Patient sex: M
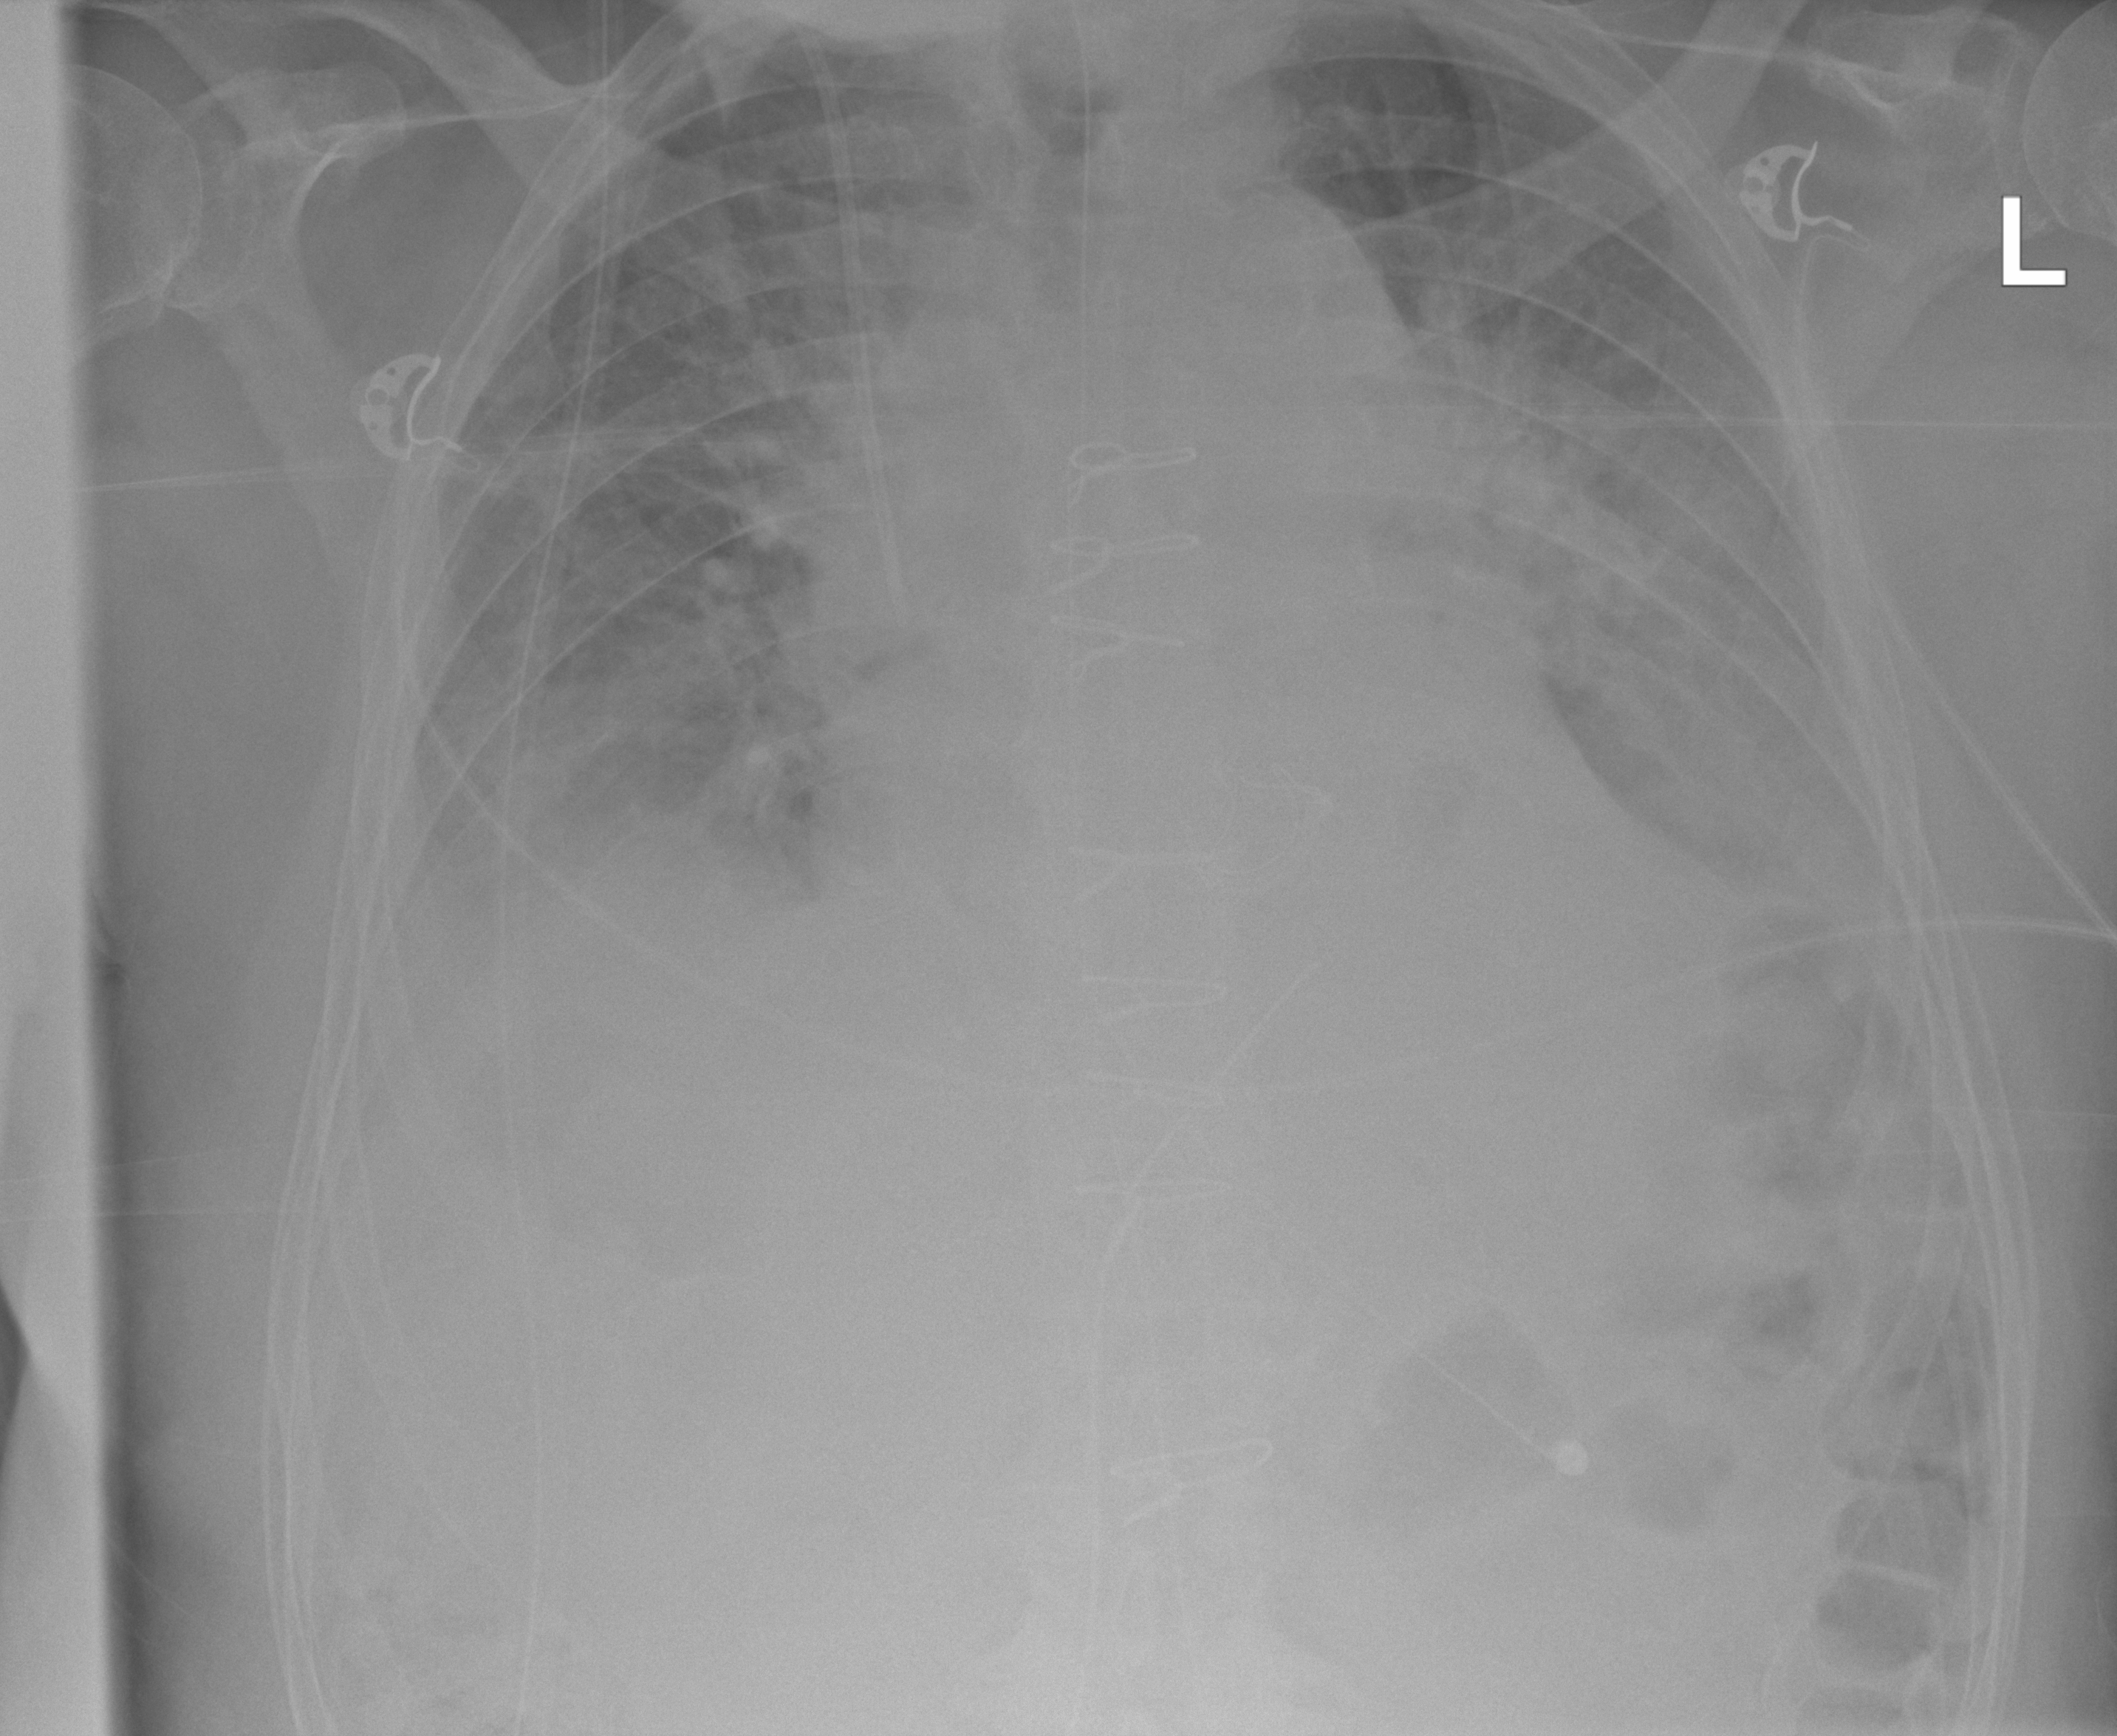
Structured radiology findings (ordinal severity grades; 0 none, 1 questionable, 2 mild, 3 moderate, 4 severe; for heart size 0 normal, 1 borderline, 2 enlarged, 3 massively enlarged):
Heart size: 2
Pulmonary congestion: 3
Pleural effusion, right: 3
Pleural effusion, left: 3
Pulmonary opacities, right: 2
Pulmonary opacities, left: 2
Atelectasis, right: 3
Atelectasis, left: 3